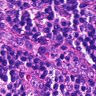
Metastatic tissue present: no